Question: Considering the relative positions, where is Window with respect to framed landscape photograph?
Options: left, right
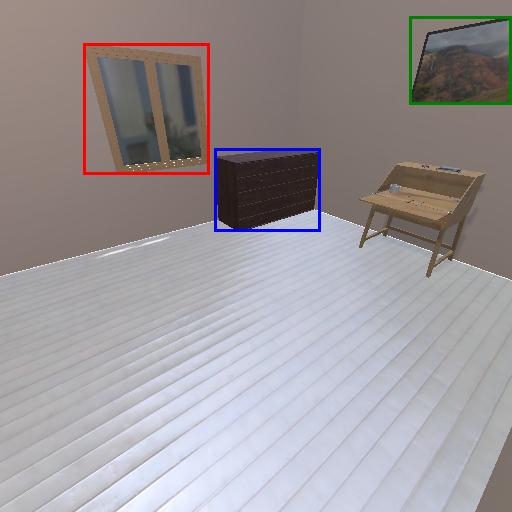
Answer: left